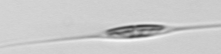
Label: Cylindrotheca